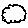
Label: cloud